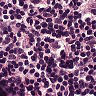
Metastatic tissue present: no